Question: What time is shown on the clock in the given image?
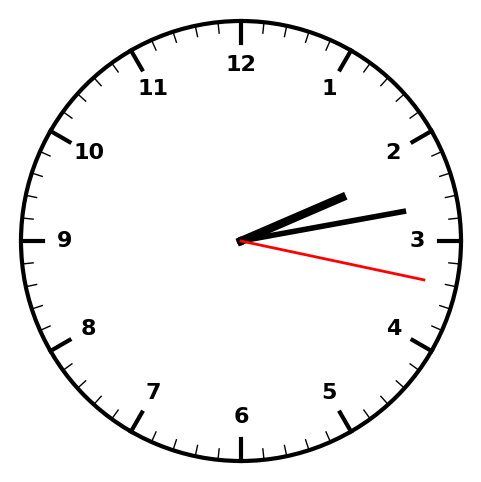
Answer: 02:13:17